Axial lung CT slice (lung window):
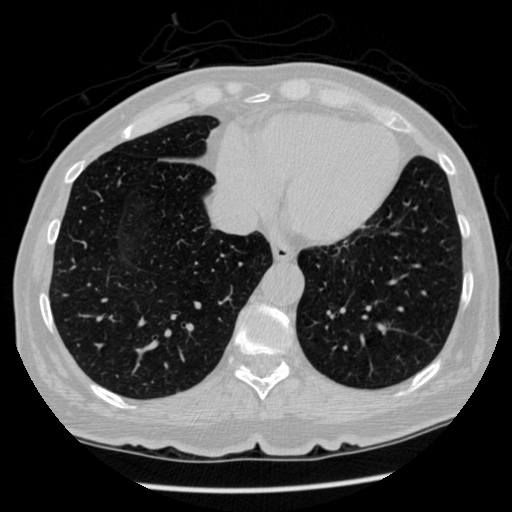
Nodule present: no